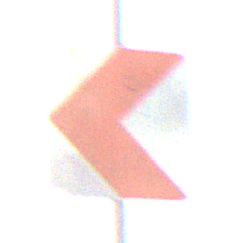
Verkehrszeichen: RichtungstafelnInKurvenKleinRechts
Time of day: Midday
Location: Outdoor (Nature)
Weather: PartlyCloudy
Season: NotSpecified
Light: Natural